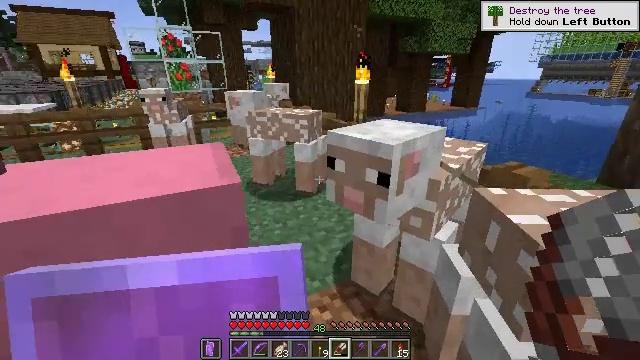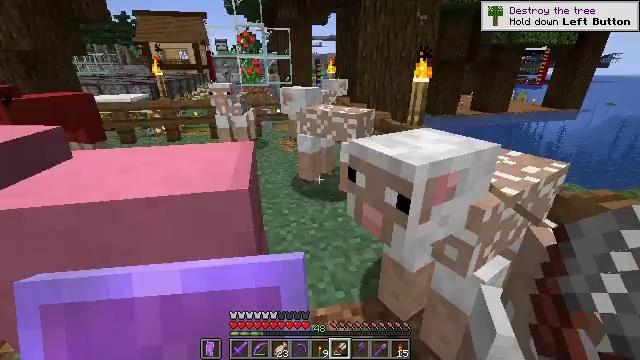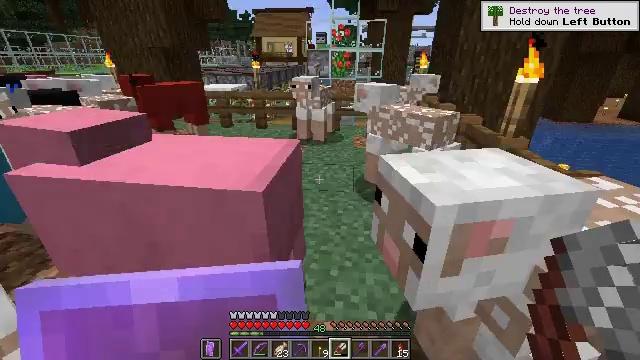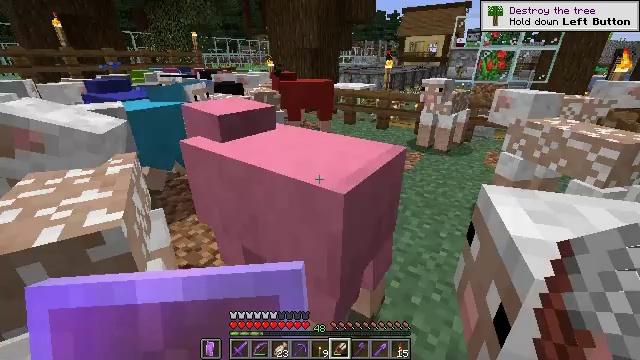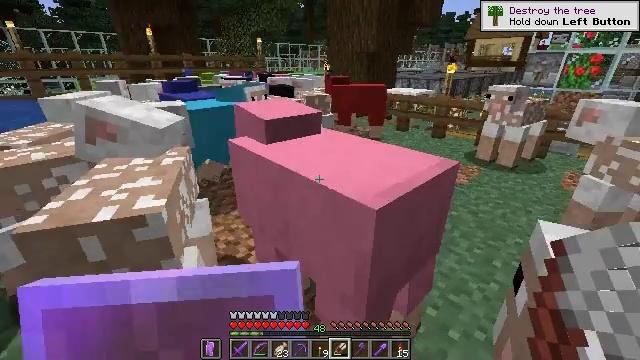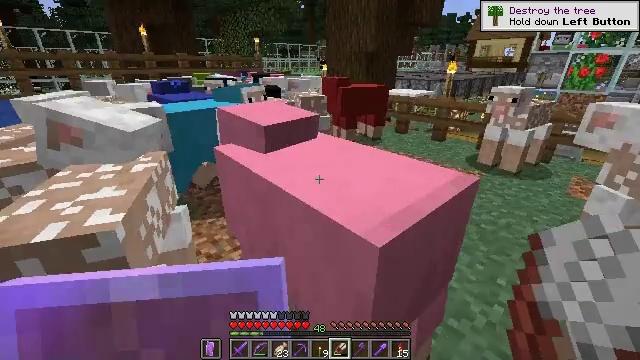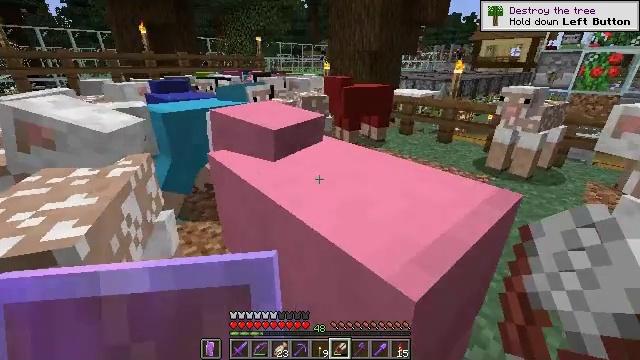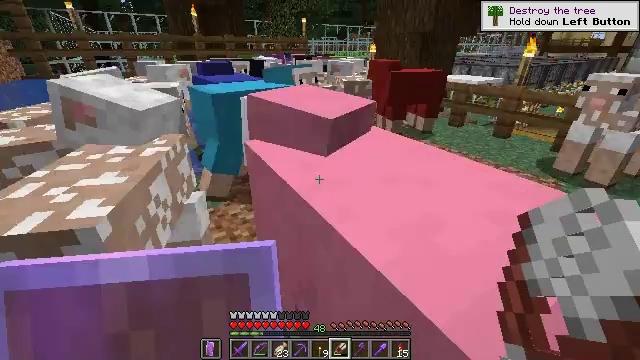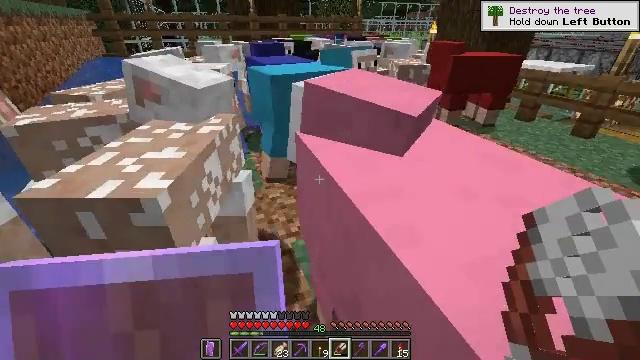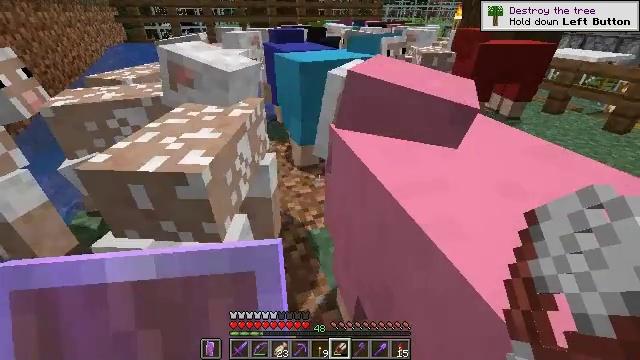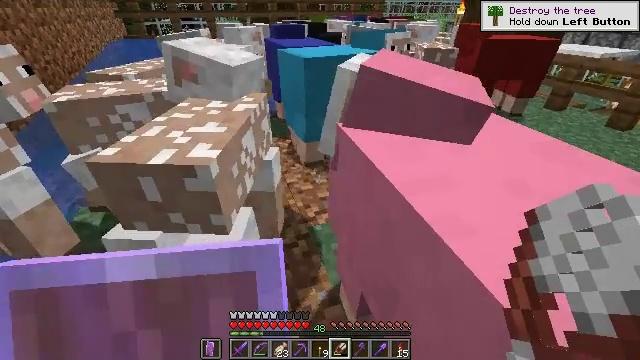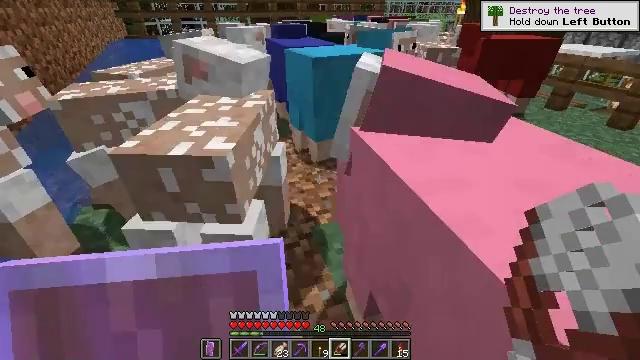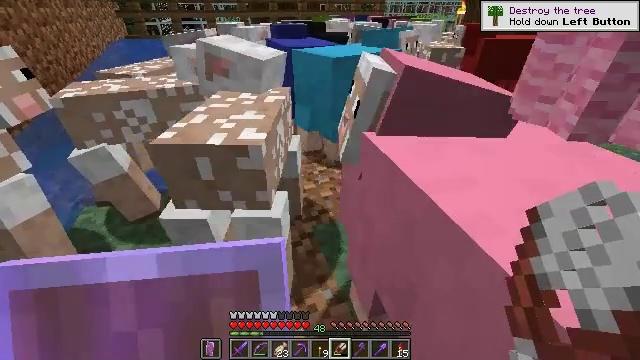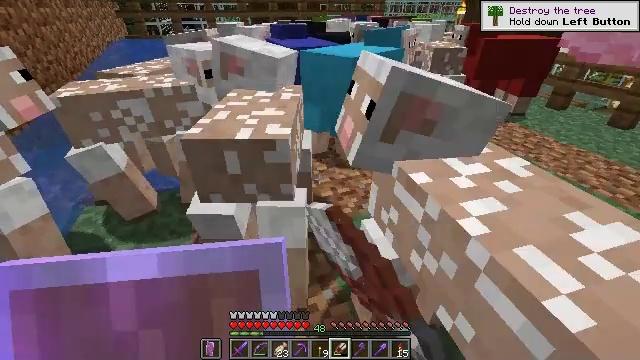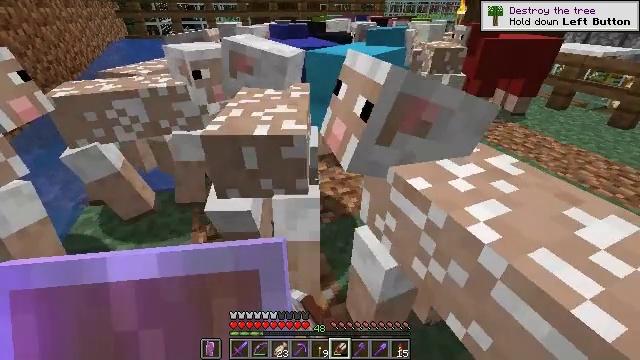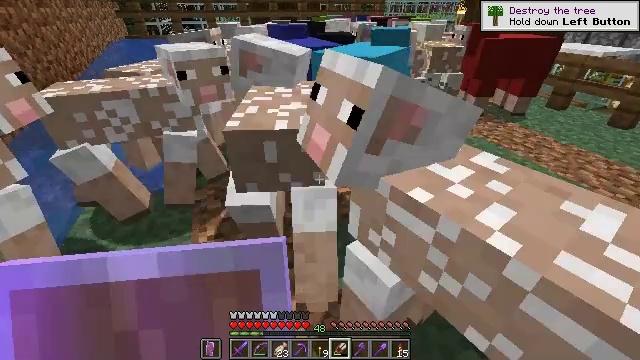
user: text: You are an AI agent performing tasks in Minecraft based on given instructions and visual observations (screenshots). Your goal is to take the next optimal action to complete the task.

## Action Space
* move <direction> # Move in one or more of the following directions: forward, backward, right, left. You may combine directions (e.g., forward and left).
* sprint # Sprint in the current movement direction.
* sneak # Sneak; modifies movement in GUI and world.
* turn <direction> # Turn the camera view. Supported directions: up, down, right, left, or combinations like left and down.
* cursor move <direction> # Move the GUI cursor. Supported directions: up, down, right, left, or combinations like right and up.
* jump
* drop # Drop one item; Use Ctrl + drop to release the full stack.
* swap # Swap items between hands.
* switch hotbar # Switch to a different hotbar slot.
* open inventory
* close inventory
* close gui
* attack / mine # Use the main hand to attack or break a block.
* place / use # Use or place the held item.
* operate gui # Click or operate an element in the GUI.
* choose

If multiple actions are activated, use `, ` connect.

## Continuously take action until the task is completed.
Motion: motion action
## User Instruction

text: craft item air
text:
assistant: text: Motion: move forward and move right, turn left
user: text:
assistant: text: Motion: move forward and move right, turn left and down
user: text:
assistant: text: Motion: move forward, turn left
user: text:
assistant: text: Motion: move forward, turn left
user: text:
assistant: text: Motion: move forward
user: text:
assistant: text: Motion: move forward
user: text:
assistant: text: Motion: move forward, turn left and down, use / place
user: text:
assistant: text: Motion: turn left and down, use / place
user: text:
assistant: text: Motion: turn left and down, use / place
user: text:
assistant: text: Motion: no_op
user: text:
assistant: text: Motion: no_op
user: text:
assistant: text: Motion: no_op
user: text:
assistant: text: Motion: no_op
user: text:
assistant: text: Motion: no_op
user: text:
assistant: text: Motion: no_op
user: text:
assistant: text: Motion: no_op
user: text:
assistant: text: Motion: no_op
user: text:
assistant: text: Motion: turn right
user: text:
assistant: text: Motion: no_op
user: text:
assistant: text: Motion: no_op
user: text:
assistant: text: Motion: move forward
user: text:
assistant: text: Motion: move forward
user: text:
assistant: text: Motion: move forward
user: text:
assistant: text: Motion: move forward
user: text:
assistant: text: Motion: move forward
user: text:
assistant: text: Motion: move forward, turn right and up
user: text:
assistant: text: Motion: move forward, turn right and up
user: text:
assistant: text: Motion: move forward, turn right and up
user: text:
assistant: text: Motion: move forward
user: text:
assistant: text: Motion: move forward, turn right and up